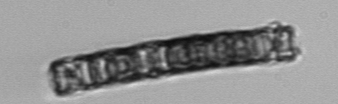
Label: Paralia_sulcata